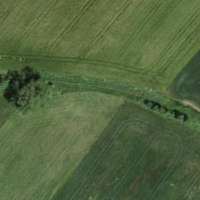
EUNIS habitat code: 52
Species observed at this site:
Emberiza cirlus
Oriolus oriolus